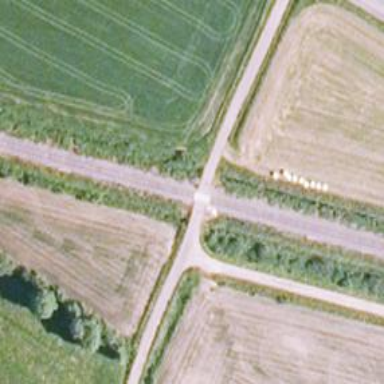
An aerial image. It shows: Level crossing along the railway.